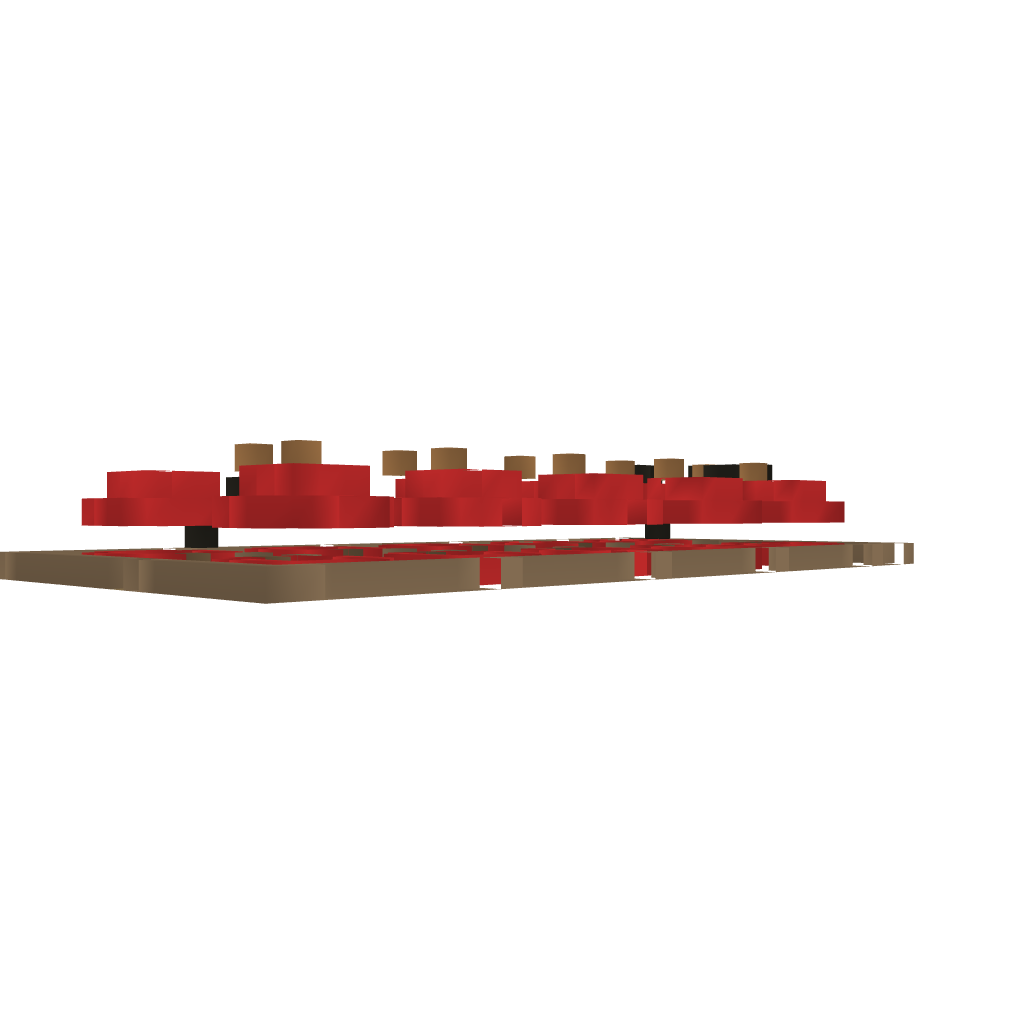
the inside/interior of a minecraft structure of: Mushroom Village